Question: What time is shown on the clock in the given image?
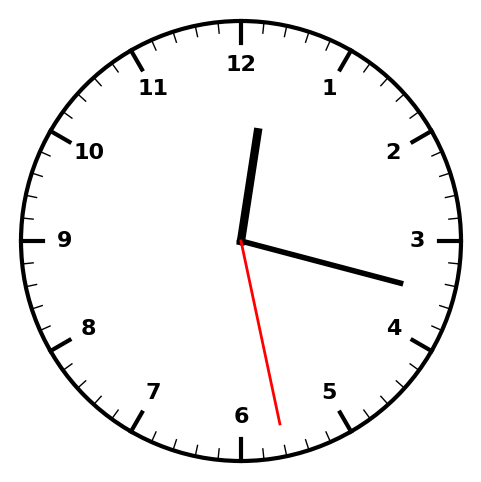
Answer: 12:17:28